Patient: sex M, age 72
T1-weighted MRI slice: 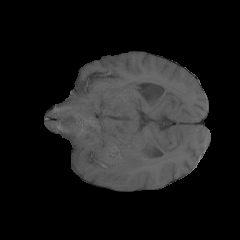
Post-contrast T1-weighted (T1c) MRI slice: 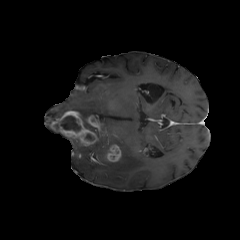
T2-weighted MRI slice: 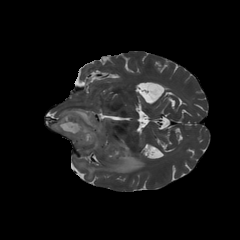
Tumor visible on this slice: yes
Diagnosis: Glioblastoma, IDH-wildtype
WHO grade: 4